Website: walmart
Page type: delivery-shipping
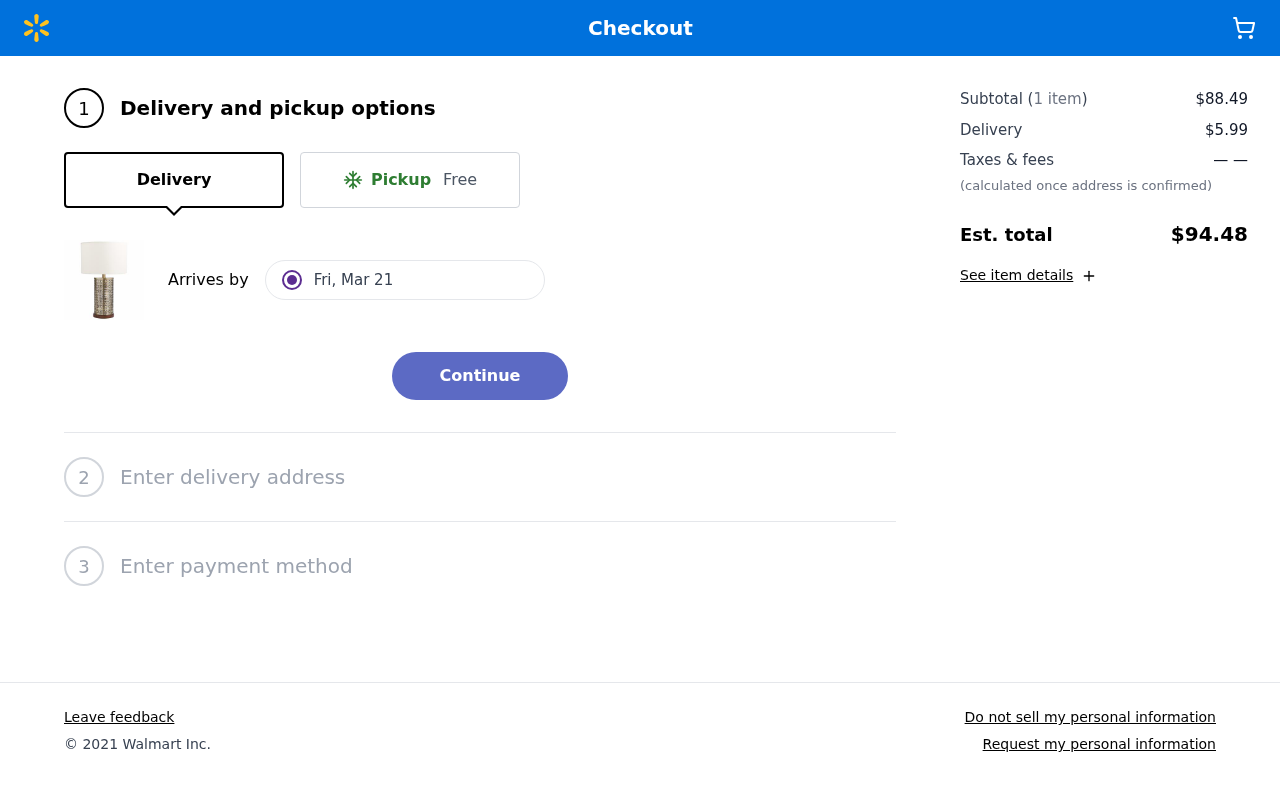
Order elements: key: ORDER_DELIVERY_DATE
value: Fri, Mar 21
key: ORDER_NUM_ITEMS
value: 1 item
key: ORDER_SUBTOTAL
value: $88.49
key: ORDER_SHIPPING_COST
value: $5.99
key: ORDER_TOTAL
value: $94.48